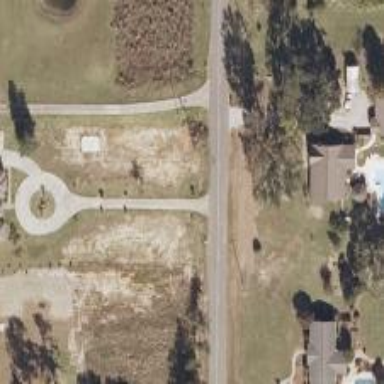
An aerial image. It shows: Driveway.